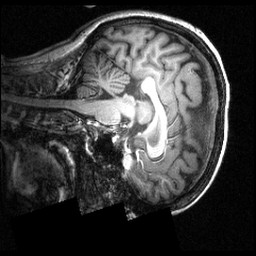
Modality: T1w
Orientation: sagittal
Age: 24
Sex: female
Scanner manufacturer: siemens
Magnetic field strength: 3.951 T
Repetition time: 1.5 s
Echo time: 0.00335 s